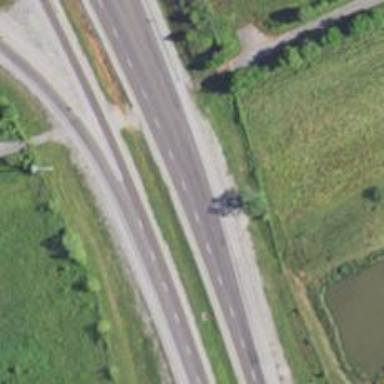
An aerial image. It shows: Asphalt surface motorway with expressway access.